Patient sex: M
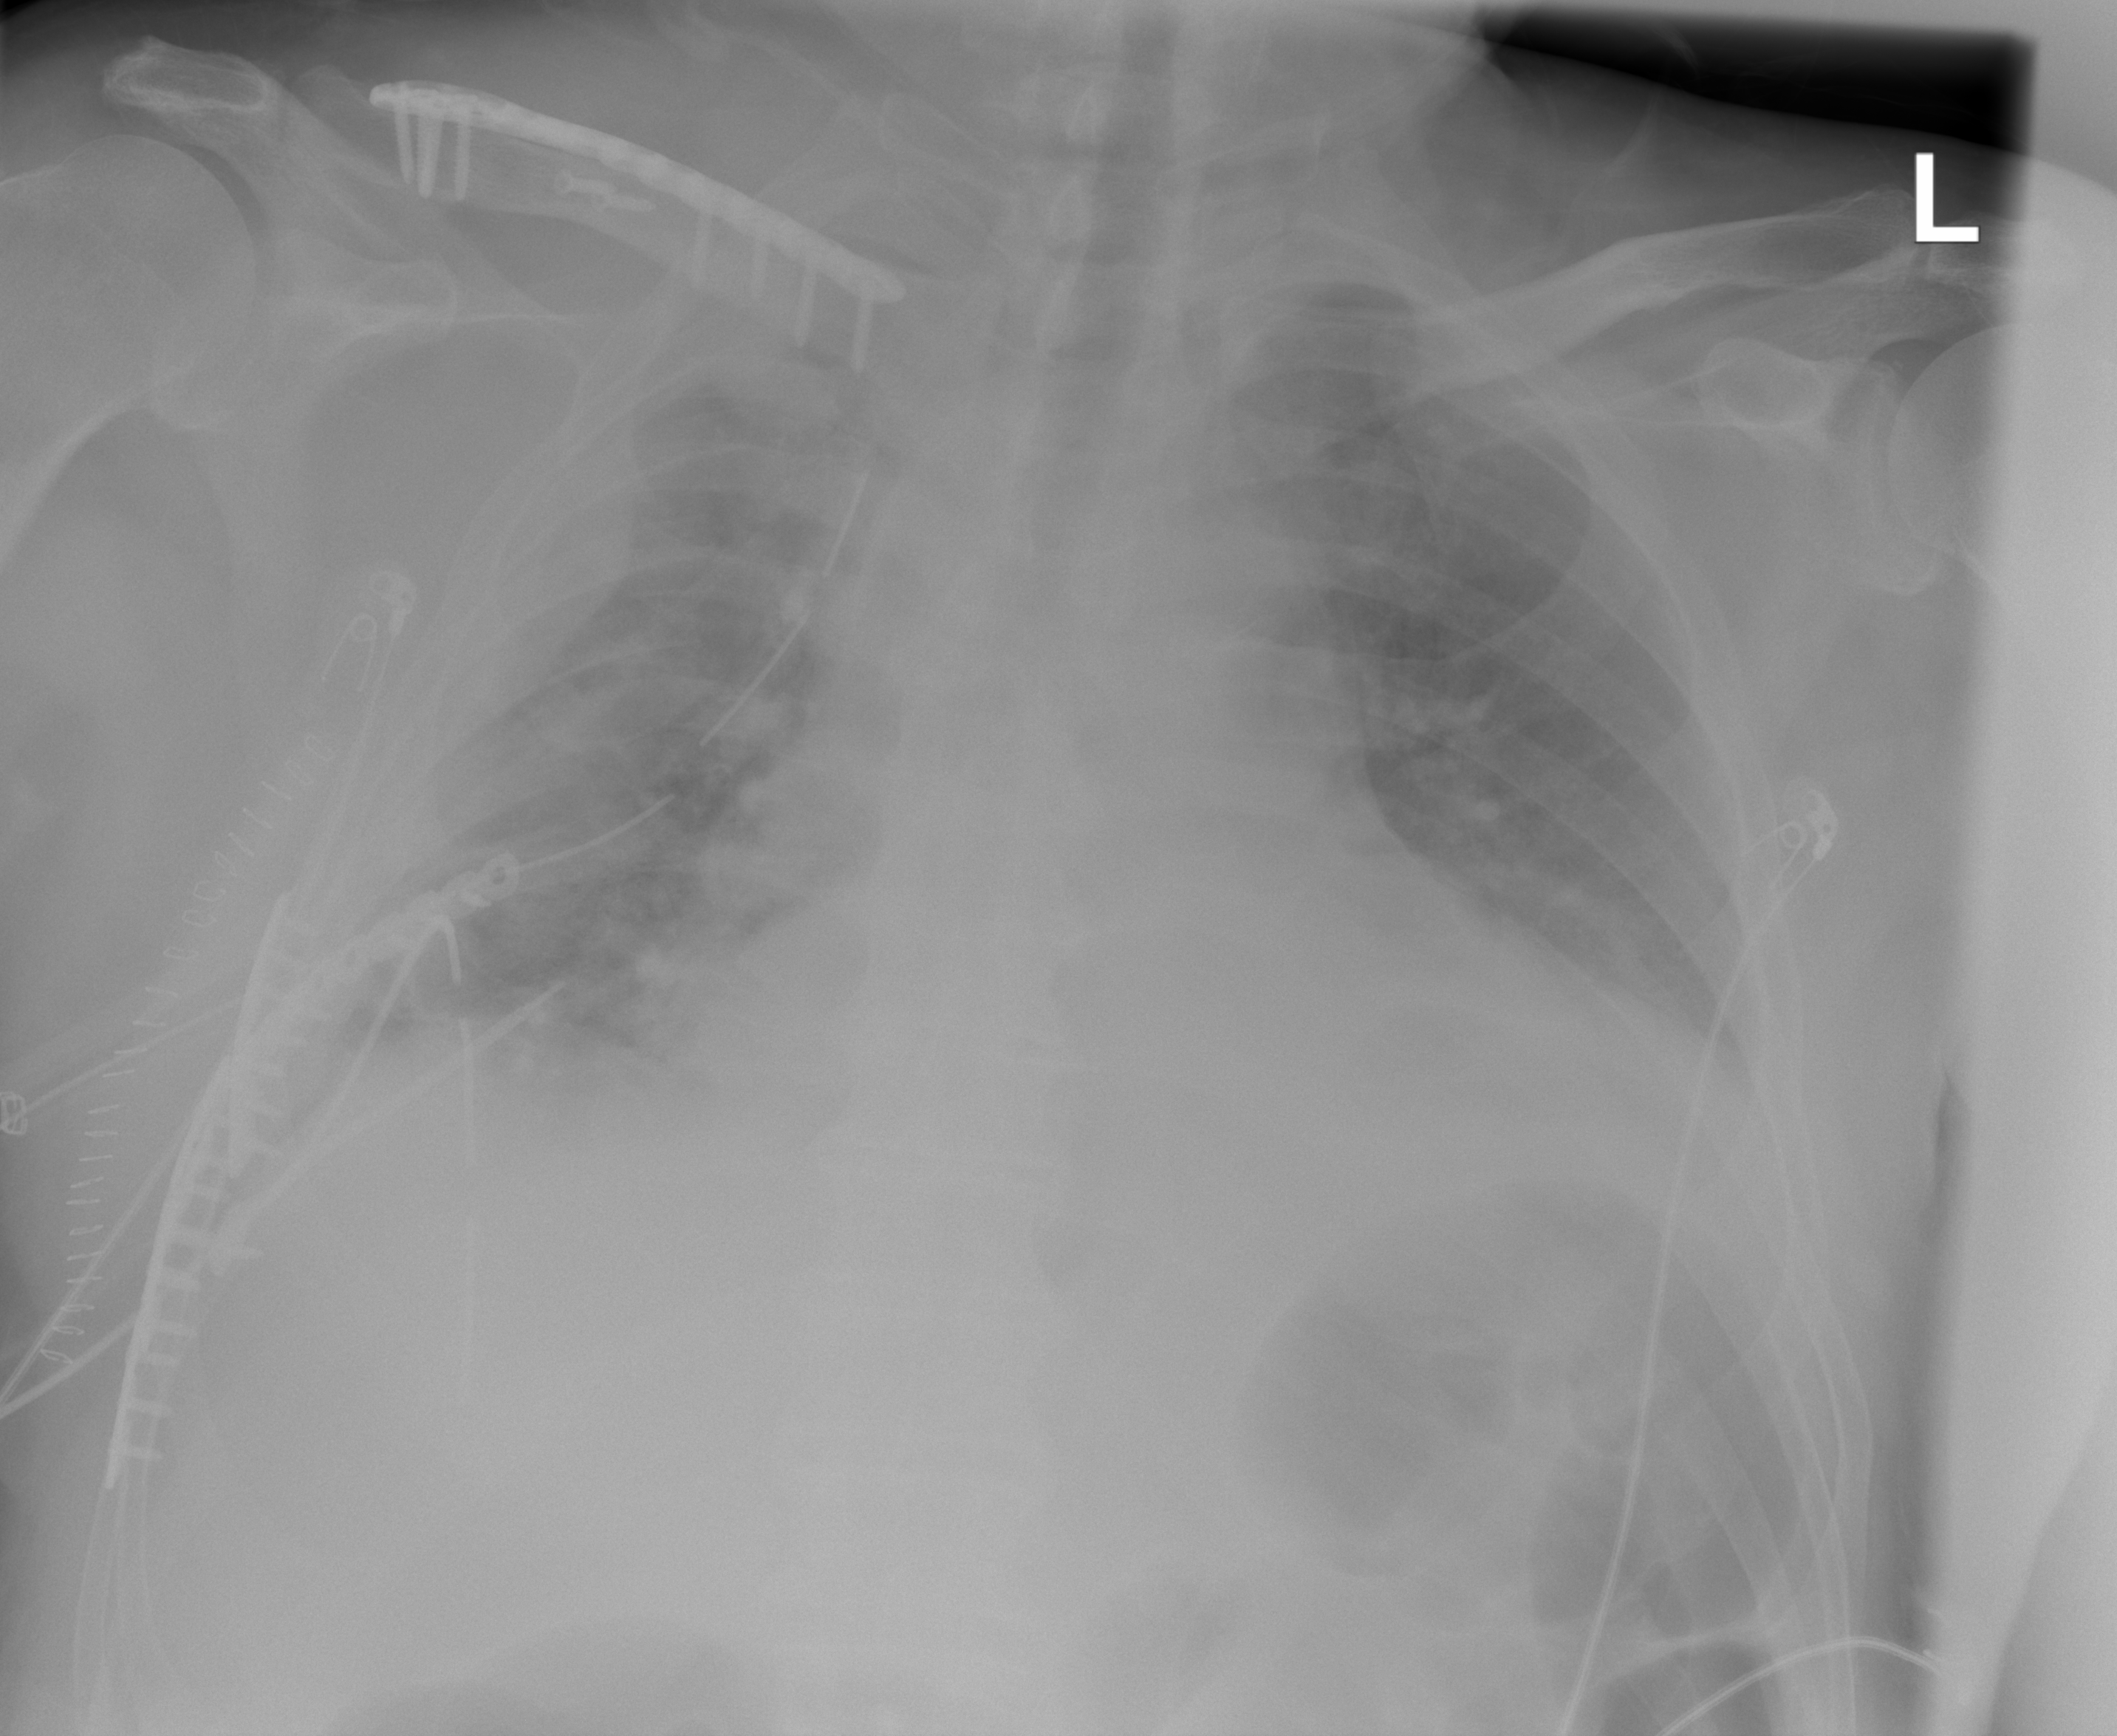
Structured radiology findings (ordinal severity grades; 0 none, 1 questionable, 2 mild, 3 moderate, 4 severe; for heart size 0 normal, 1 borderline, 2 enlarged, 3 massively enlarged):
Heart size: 2
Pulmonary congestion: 2
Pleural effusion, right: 2
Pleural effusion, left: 1
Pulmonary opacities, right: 1
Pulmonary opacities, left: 0
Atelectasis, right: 2
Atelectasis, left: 0